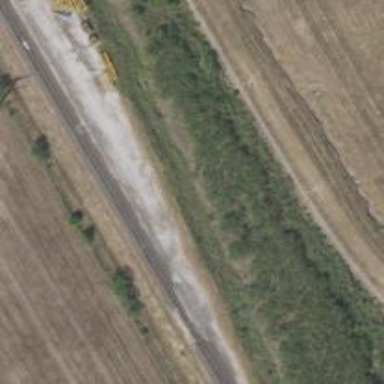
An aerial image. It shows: Abandoned railway yard.